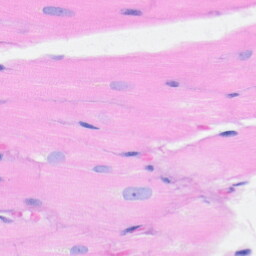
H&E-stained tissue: Heart